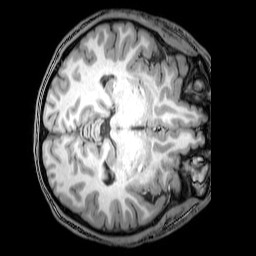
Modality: T1w
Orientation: axial
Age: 20
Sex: male